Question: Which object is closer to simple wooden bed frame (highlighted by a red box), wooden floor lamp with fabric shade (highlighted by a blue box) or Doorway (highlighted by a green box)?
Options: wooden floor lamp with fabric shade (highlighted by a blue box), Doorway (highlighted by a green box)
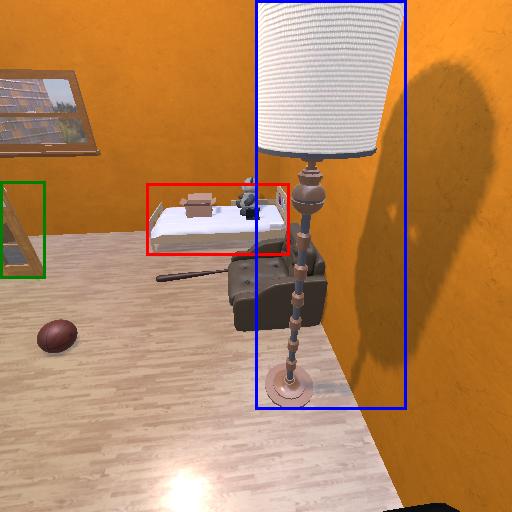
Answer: wooden floor lamp with fabric shade (highlighted by a blue box)